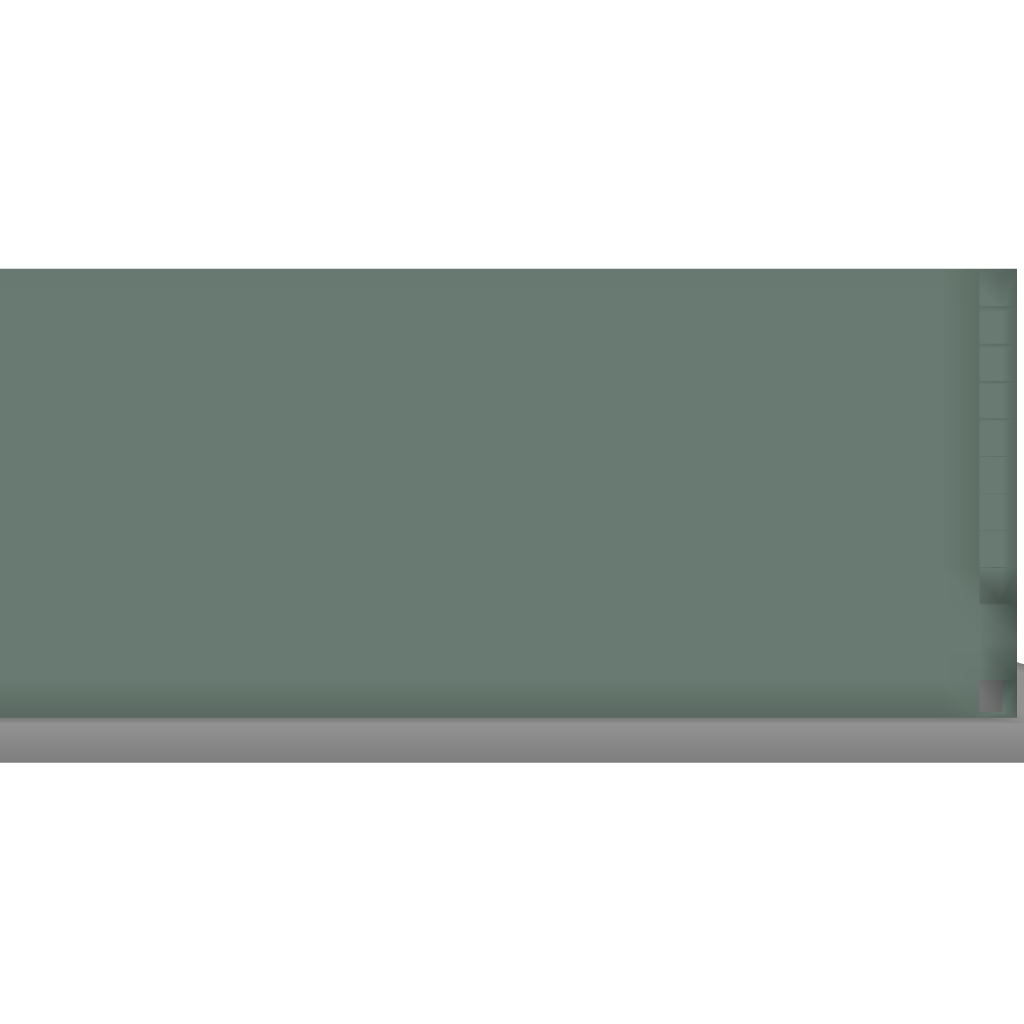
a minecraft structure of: Shop For Servers